四年级 · 计数
根据六 (1) 班全体同学最喜欢图书情况统计图 (如图) , 下面说法中不正确的是 ( )。

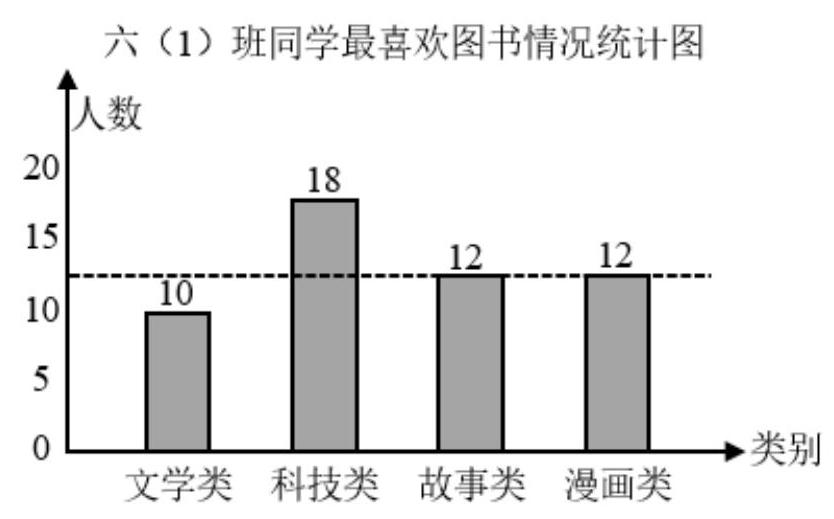
A. 喜欢科技类图书的人最多, 喜欢文学类图书的人最少

B. 六 (1) 班共有 52 人

C. 喜欢漫画类图书的比喜欢文学类图书的多 2 人

D. 虚线所在的位置代表该班同学最喜欢图书人数的平均水平
答案: C
解析: 答案: $\mathrm{D}$

【分析】观察统计图可知, 文学类低于虚线的位置, 故事类和漫画类处于虚线的位置, 科技类明显高于虚线的位置, 说明喜欢科技类图书的人最多, 喜欢文学类图书的人最少; 将所有人数相加即可求出六 (1) 班的总人数; 用 12-10 即可求出喜欢漫画类图书的比喜欢文学类图书的多多少人; 根据平均数 $=$ 总人数 $\div$ 类别数量, 用总人数除以 4 即可求出平均水平。

【详解】A. 根据分析可知, 喜欢科技类图书的人最多, 喜欢文学类图书的人最少; 原题干说法正确;

B. $10+18+12+12=52$ (人)

六 (1) 班共有 52 人; 原题干说法正确;

C. $12-10=2$ (人)

喜欢漫画类图书的比喜欢文学类图书的多 2 人; 原题干说法正确;

D. $52 \div 4=13$ (人)

虚线表示 12 人, 说明虚线所在的位置不能代表该班同学最喜欢图书人数的平均水平; 原题干说法错误。

故答案为: D

【点睛】此题考查的目的是理解掌握统计图的特点及作用, 并且能够根据统计图提供的信息, 解决有关的实际问题。